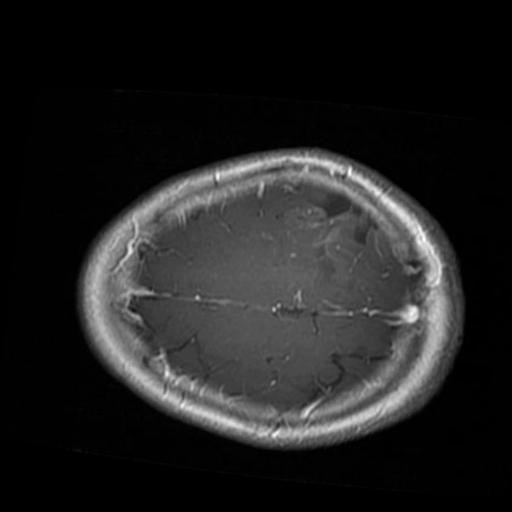
Label: brain_glioma